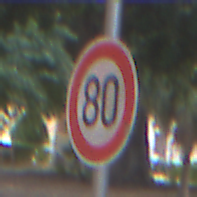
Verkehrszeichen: Geschwindigkeit80
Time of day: MorningAfternoon
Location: Outdoor (Suburban)
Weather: PartlyCloudy
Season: NotSpecified
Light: Natural